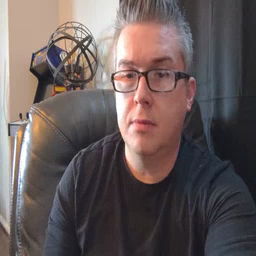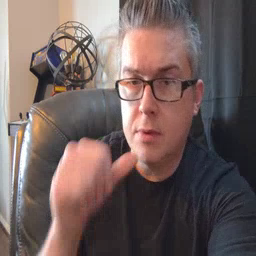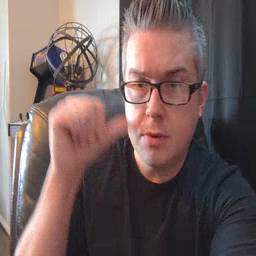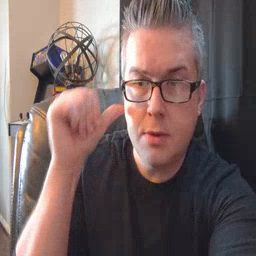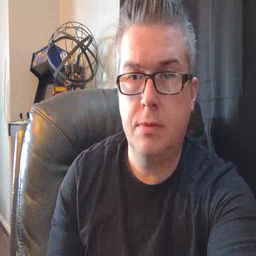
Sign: yesterday